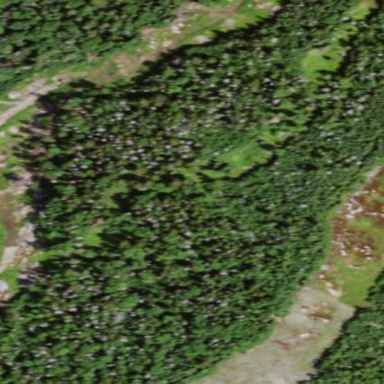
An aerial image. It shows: Coniferous forest area.